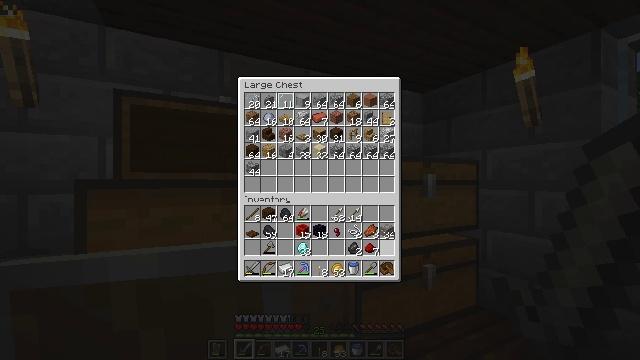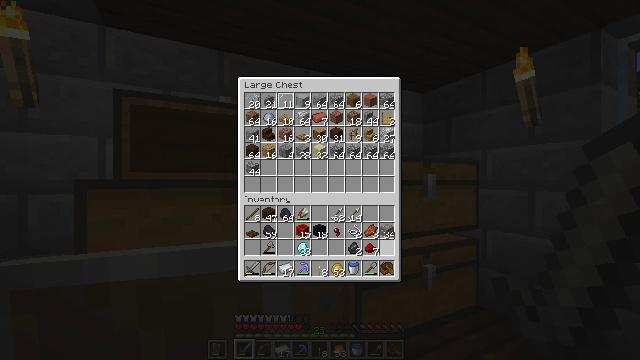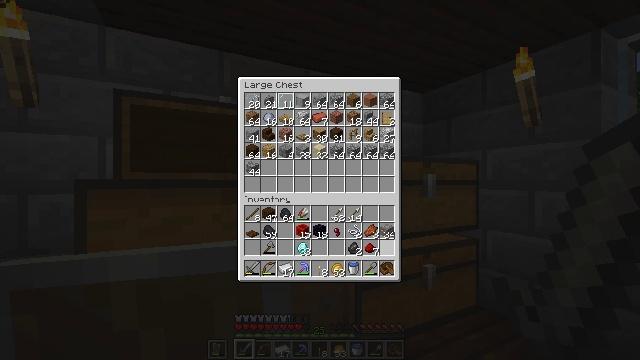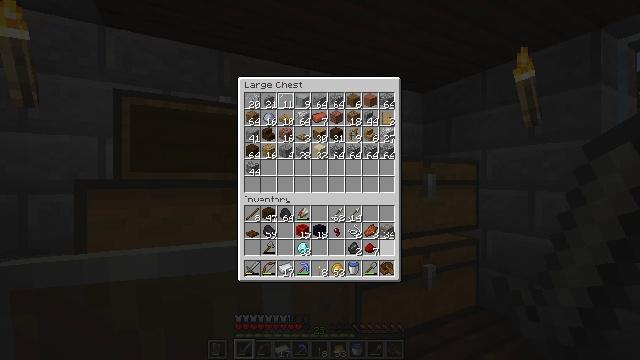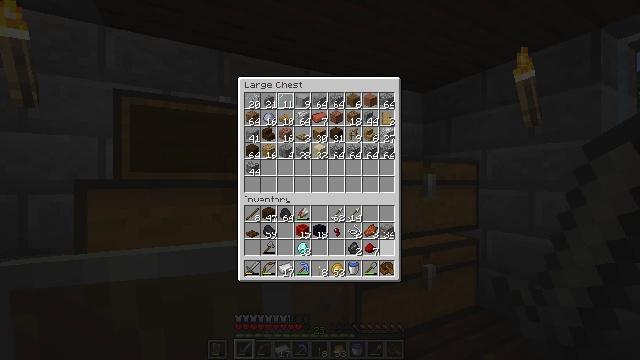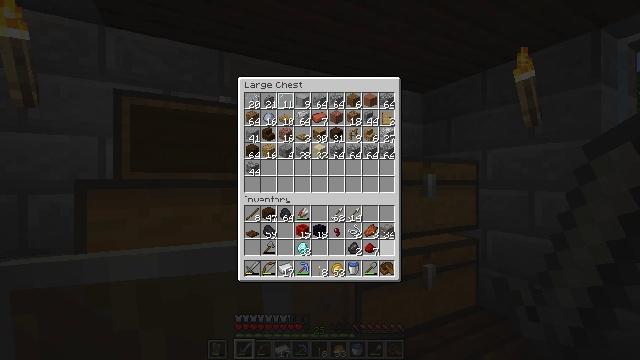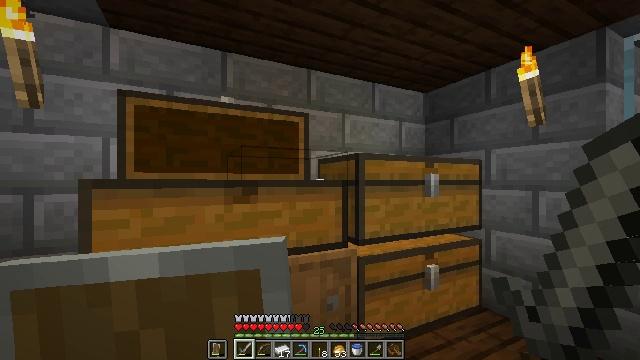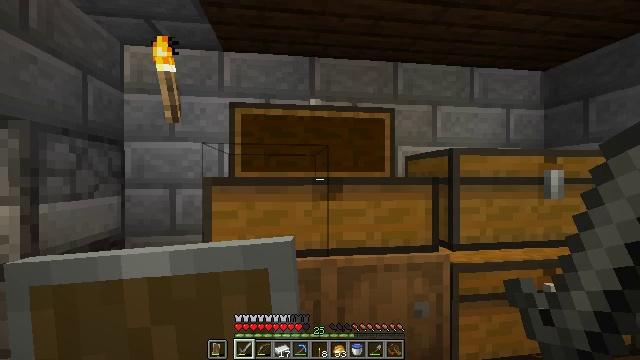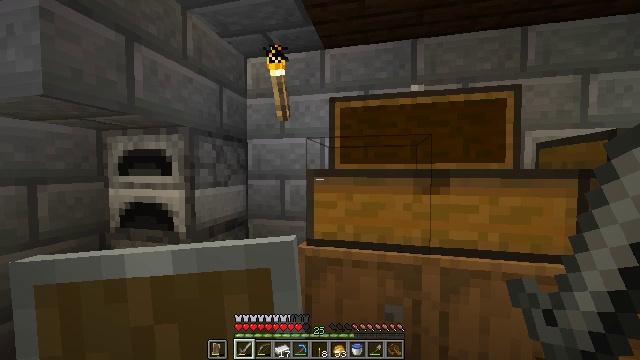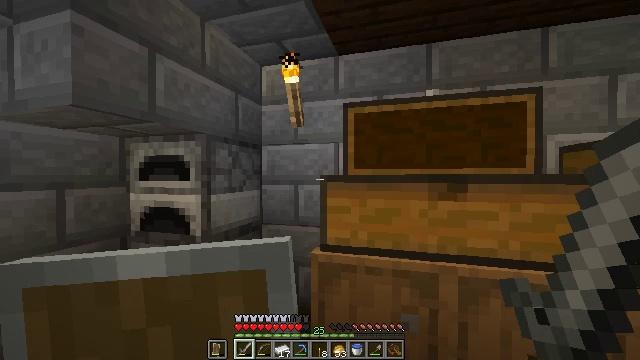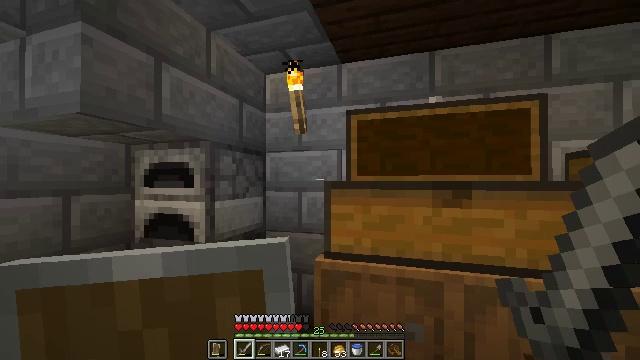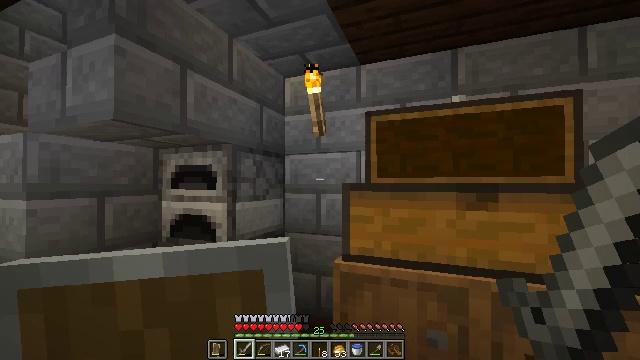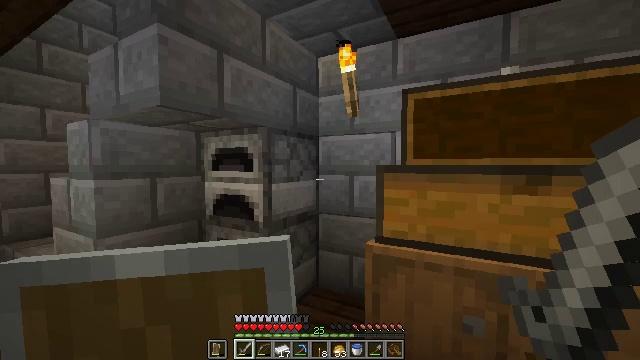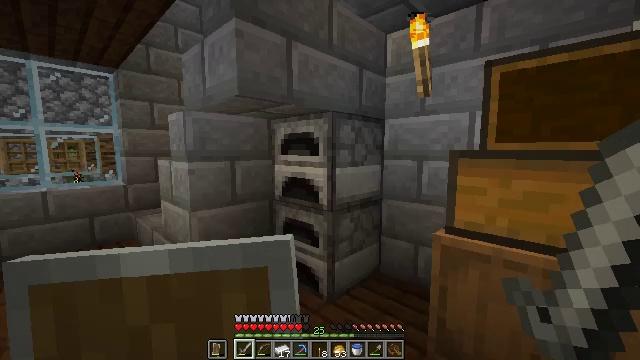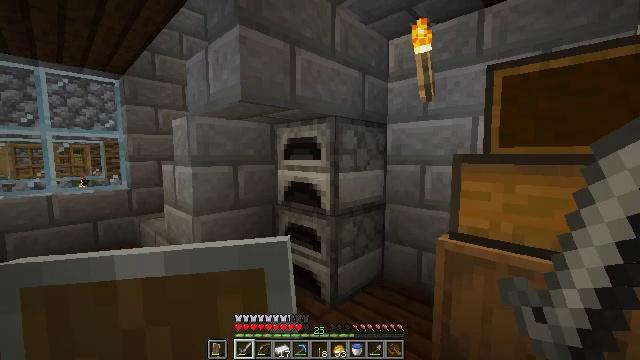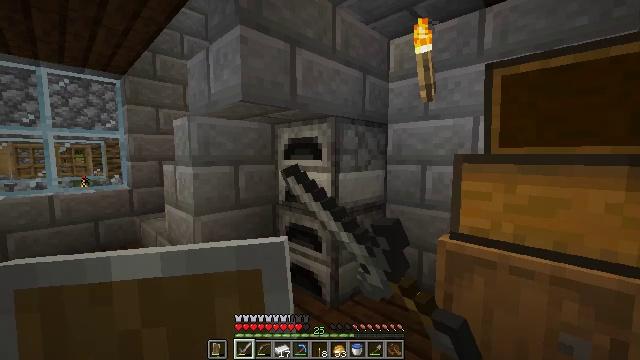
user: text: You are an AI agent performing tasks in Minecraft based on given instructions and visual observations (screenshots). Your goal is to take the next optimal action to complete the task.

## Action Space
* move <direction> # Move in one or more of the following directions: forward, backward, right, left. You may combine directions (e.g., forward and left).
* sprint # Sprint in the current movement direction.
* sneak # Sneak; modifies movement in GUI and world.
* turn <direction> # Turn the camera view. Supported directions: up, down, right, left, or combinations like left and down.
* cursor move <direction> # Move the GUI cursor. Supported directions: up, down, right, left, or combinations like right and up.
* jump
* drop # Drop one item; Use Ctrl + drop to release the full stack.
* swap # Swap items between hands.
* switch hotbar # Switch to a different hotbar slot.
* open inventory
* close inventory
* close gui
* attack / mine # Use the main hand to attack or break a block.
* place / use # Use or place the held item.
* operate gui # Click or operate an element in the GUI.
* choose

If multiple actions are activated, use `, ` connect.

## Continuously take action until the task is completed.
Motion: motion action
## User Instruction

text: Interact with the crafting table to make a coal block.
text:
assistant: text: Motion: sneak
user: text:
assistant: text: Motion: sneak
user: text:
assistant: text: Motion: no_op
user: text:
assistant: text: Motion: no_op
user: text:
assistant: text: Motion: no_op
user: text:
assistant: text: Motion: no_op
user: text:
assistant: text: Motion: turn left
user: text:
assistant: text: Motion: turn left and down
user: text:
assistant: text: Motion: turn left and up
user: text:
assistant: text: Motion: turn up
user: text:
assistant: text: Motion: turn left
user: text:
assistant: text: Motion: turn left and down
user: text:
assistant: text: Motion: turn left and down
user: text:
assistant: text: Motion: turn up, use / place
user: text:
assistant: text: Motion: use / place
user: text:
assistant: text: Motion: no_op
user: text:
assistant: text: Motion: no_op
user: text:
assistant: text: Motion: no_op
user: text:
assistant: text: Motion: no_op
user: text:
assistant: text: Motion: no_op
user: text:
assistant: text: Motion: sneak
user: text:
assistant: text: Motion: sneak, turn right and up
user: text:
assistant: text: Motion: sneak, turn right and up
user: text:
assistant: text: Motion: sneak, turn right and down
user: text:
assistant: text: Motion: sneak, turn left and down
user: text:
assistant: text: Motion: sneak, turn left and down
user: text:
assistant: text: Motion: sneak
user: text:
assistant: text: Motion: sneak, turn down
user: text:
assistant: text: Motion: sneak, turn left and down
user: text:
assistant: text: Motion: sneak, turn left and down